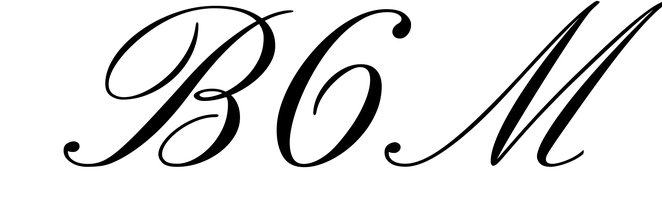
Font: PinyonScript-Regular